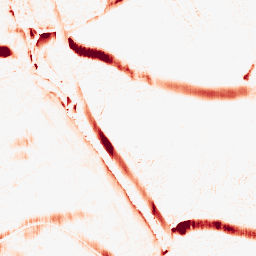
Category: morphological
Decomposition family: morphological_ellipse
Decomposition parameters: operation: opening
width: 20
height: 5
Upsampling method: quadratic
Upsampling parameters: scale: 8
Upsampling scale: 8